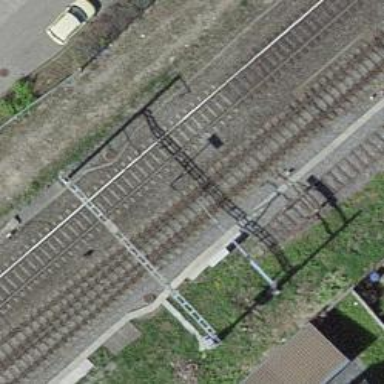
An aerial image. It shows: Disused railway siding.